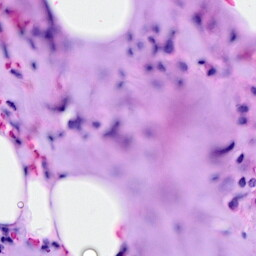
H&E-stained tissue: Breast